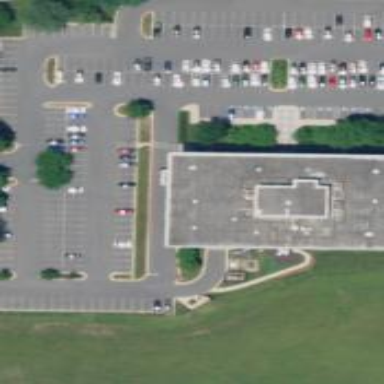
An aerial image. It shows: Parking area with surface.